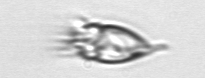
Label: Paratontonia_gracillima